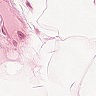
Metastatic tissue present: no